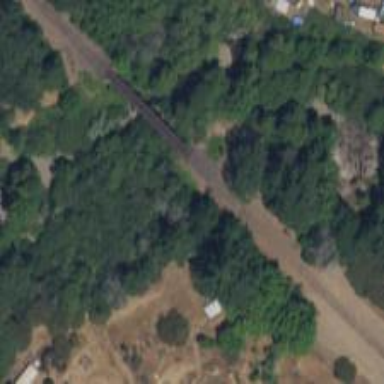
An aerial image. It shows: Preserved railway bridge with rail tracks.